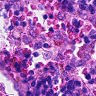
Metastatic tissue present: no